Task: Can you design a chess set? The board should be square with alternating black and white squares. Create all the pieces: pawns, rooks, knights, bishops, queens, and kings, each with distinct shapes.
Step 931:
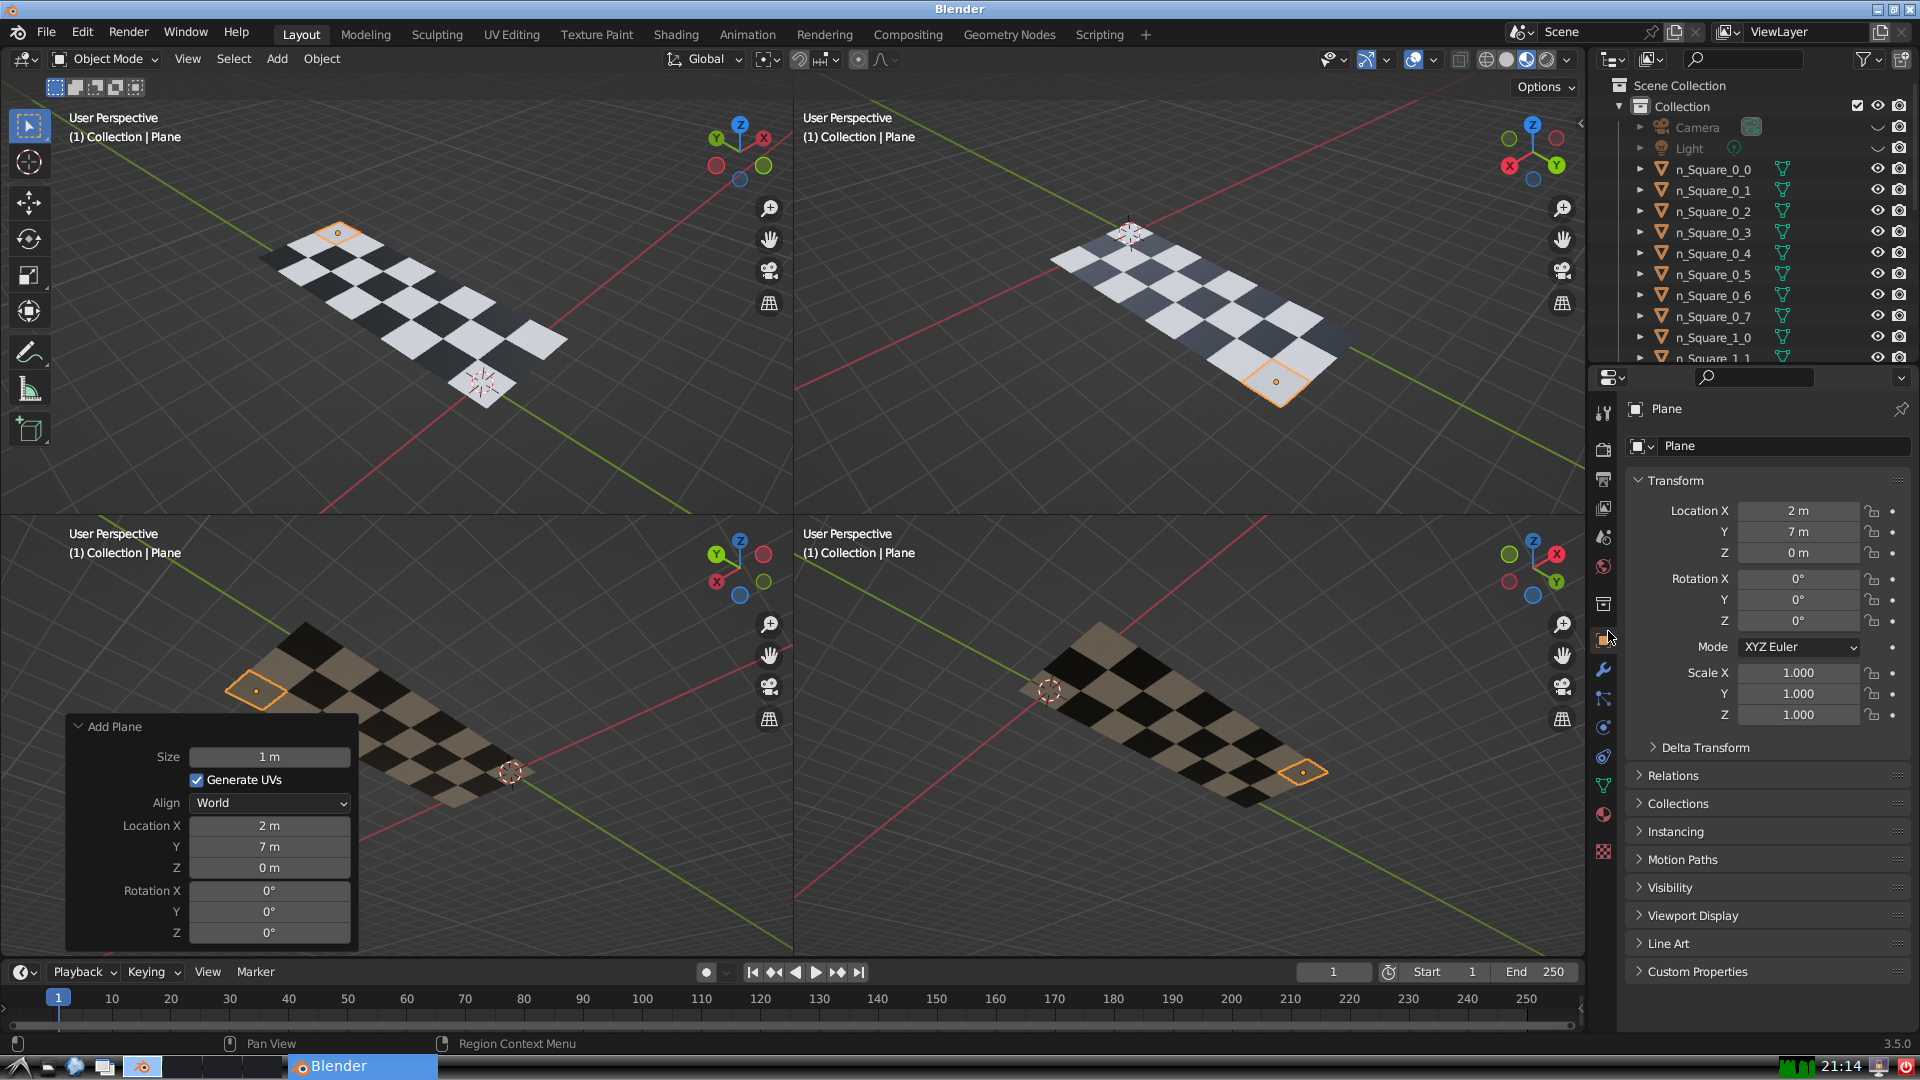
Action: {"mouse_move": [1732, 445]}